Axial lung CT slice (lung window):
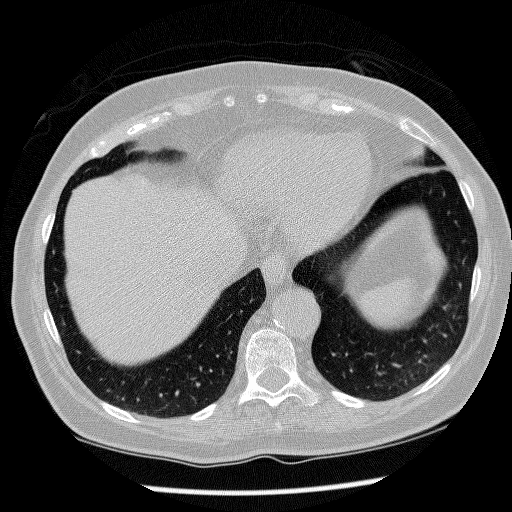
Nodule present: no